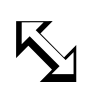
Cursor type: resize_se
OS/theme: linux-apple-cursor
Variant: white